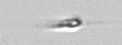
Label: flagellate_morphotype3